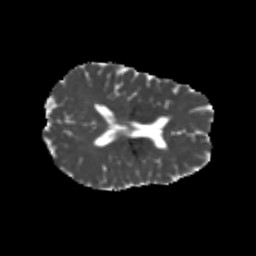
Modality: MD
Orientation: axial
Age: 22
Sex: female
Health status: healthy
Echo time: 0.074 s